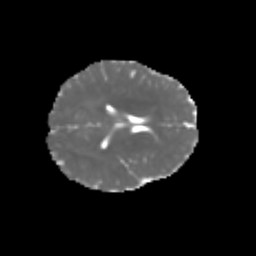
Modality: MD
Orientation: axial
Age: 6
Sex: female
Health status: healthy